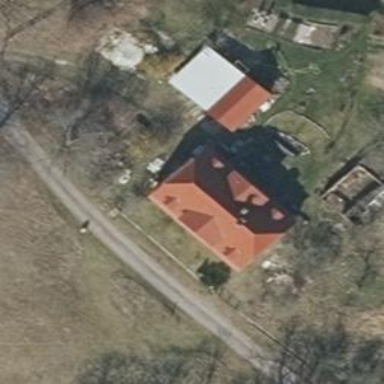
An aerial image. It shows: Residential building with gabled roof oriented along the structure. The roof is colored in red.